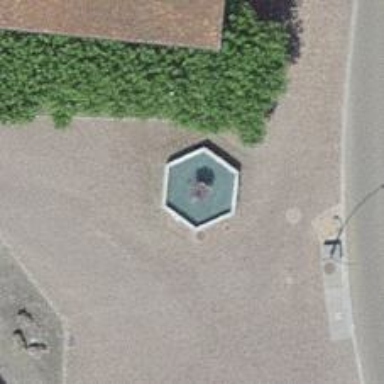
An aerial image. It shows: Water well that is man-made.